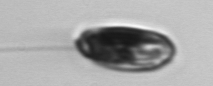
Label: Katodinium_or_Torodinium